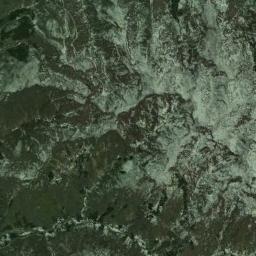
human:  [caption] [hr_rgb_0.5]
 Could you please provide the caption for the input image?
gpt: The mountain has a rugged surface and some snow is on the mountain .

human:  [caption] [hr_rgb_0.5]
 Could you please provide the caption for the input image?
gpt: The mountain is uneven and rough .

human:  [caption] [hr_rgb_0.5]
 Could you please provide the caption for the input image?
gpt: The mountain is consist of half of black soil and half of white soil .

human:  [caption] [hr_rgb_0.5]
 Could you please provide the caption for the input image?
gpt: There is a cliff in the mountains .

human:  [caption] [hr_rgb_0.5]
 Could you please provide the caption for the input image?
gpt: There are green mosses and white rocks on the mountain .